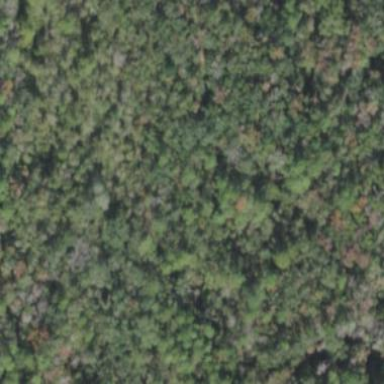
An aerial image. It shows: Mixed woodland area with various types of leaves.